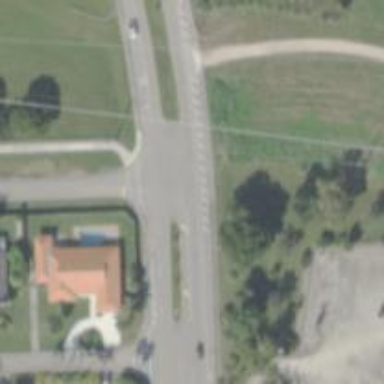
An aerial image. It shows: Asphalt cycleway with uncontrolled crossing. The crossing is marked with lines.